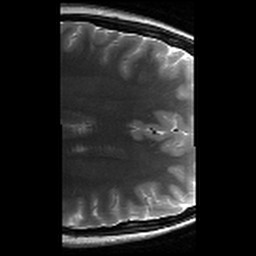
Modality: T2w
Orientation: axial
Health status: healthy
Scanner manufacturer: siemens
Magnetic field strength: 3 T
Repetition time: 8.02 s
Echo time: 0.08 s